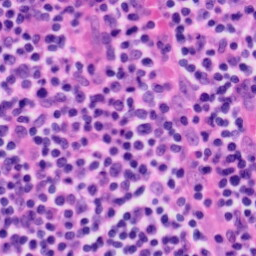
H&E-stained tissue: Tonsil